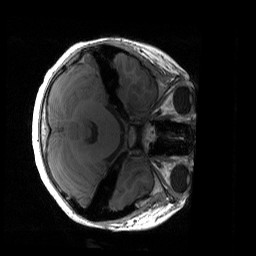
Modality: T1w
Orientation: axial
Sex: female
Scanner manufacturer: siemens
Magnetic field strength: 3 T
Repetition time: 1.9 s
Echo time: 0.00243 s